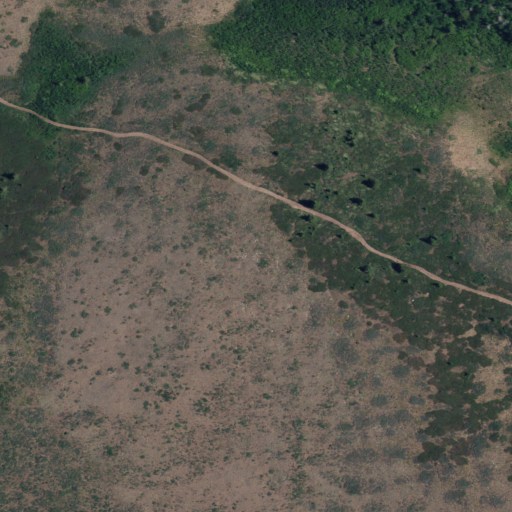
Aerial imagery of plain(s) in Idaho named Big Flat containing shrub, evergreen forest, and deciduous forest